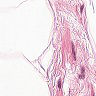
Metastatic tissue present: no